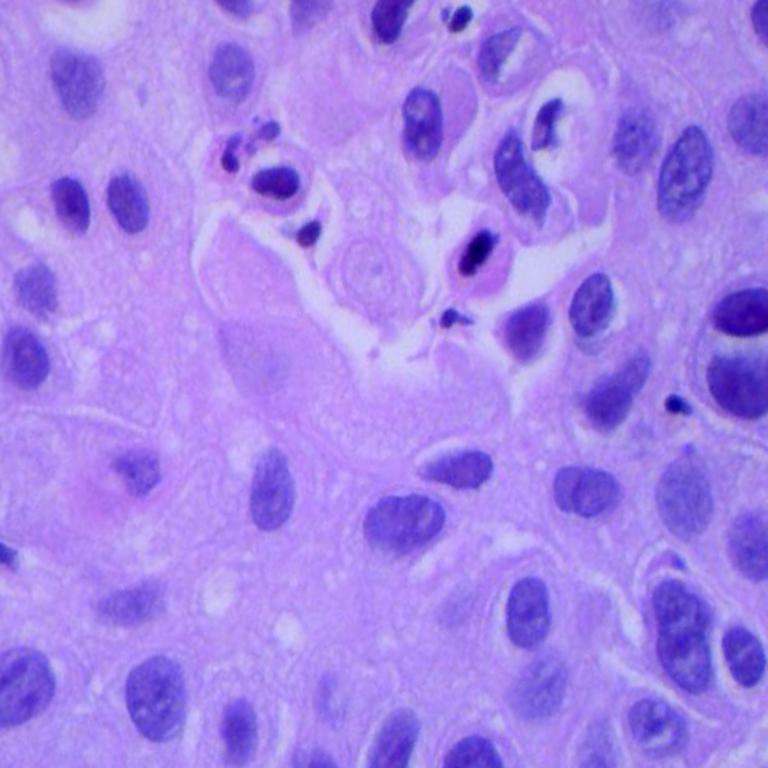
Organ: lung
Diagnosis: squamous carcinomas